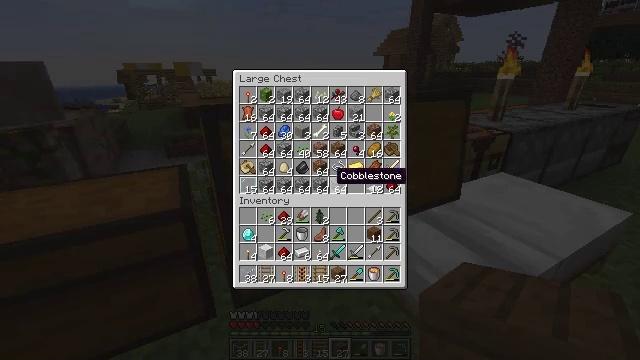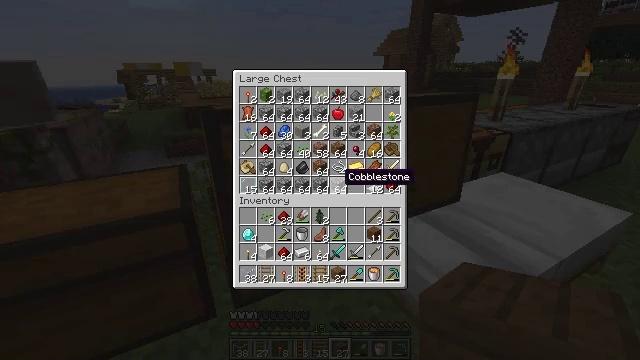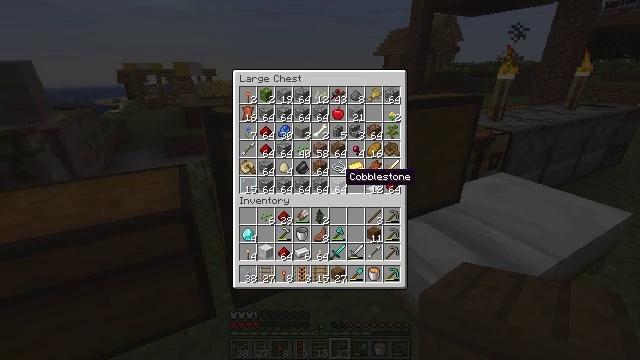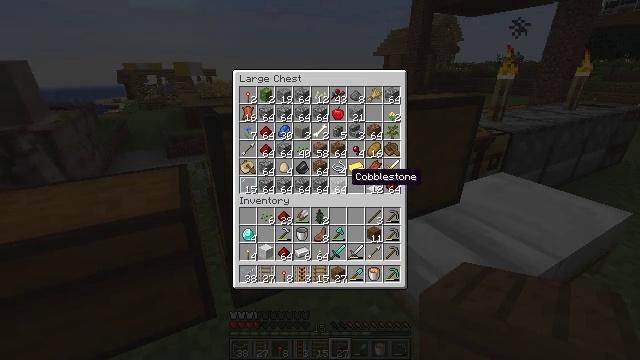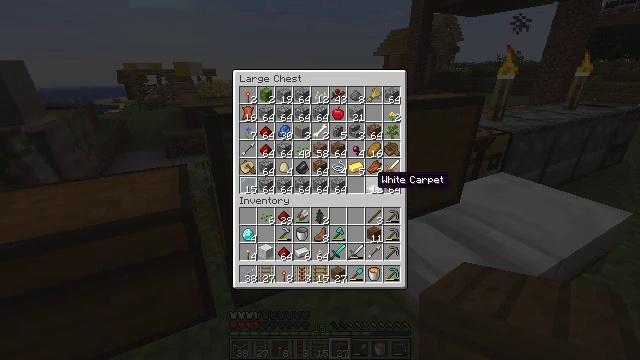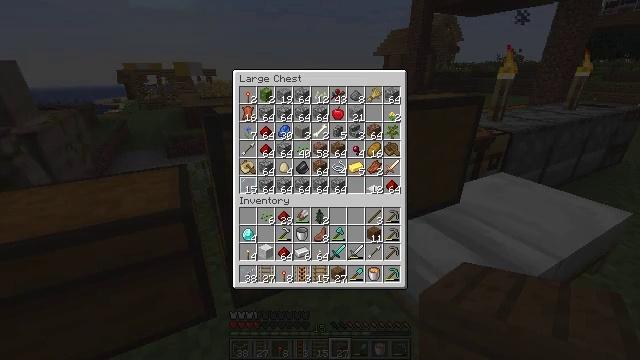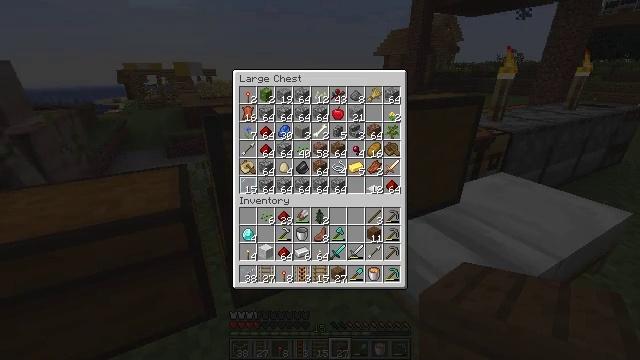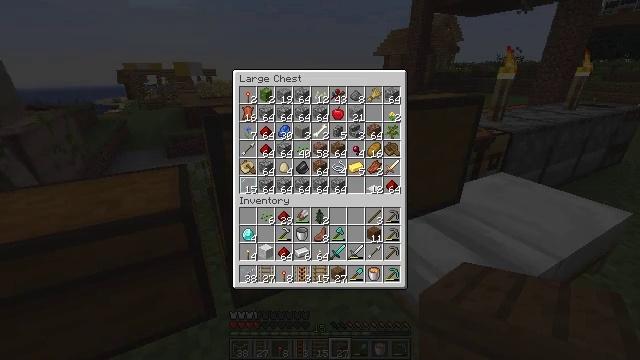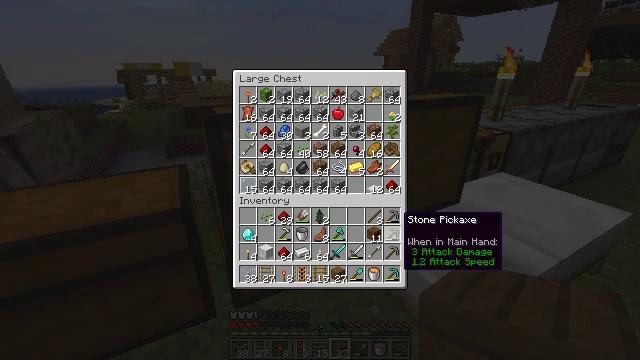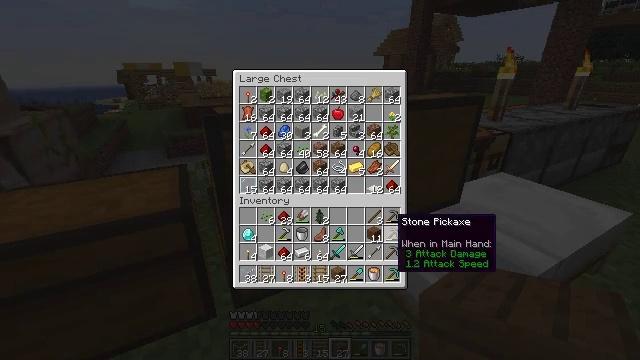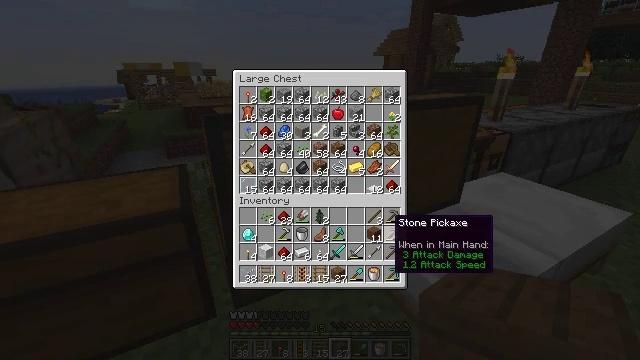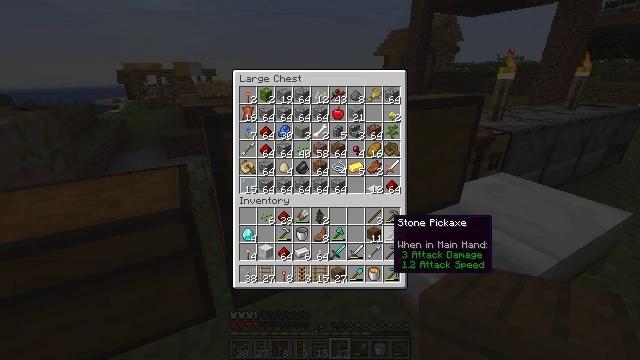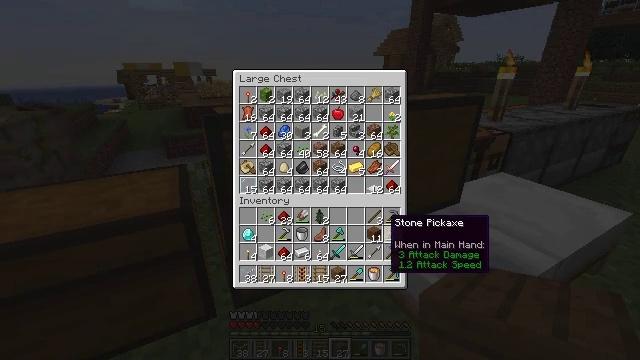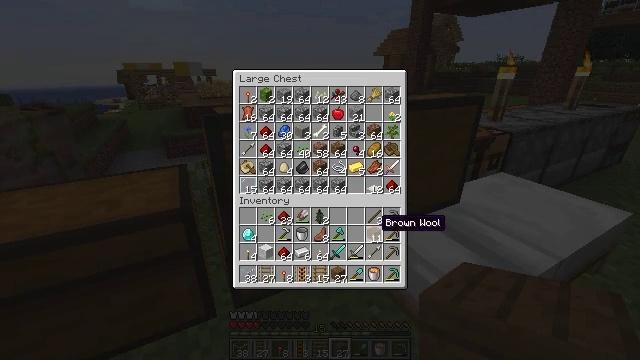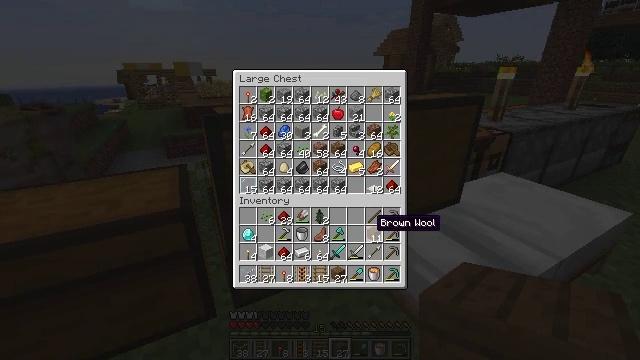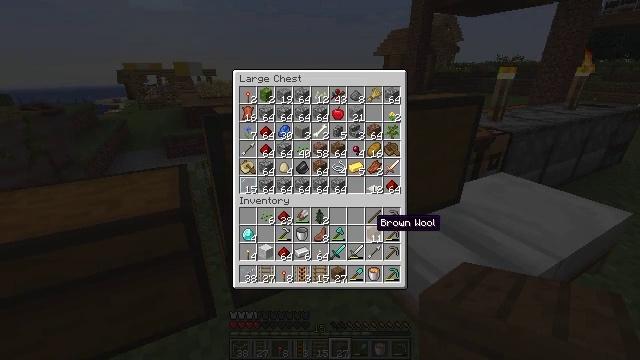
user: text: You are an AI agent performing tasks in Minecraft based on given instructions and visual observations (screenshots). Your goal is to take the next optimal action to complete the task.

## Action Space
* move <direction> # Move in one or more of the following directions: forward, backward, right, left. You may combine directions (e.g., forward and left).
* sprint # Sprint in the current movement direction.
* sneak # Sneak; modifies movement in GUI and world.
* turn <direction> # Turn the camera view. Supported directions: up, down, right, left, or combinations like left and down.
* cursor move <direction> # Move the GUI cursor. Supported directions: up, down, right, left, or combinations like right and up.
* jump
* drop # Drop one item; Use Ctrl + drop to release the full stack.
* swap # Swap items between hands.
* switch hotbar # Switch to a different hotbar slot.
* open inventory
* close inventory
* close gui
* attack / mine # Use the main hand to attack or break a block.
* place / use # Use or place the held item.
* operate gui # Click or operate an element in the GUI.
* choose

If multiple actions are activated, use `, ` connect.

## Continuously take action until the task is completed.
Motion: motion action
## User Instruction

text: Mix brown dye with wool to craft a brown bed.
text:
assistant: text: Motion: cursor move right
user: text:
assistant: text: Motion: no_op
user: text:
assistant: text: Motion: no_op
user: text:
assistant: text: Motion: cursor move right
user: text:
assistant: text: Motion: cursor move right and down
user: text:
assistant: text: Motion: cursor move right and down
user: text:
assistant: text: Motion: cursor move down
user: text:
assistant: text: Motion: cursor move down
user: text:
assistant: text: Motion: no_op
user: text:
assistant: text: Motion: no_op
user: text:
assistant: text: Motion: no_op
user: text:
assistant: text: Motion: no_op
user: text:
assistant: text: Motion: cursor move left
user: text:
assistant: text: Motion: no_op
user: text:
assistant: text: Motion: no_op
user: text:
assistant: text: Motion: no_op
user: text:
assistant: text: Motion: no_op
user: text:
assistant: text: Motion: no_op
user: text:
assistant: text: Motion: no_op
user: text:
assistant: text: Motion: no_op
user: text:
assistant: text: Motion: no_op
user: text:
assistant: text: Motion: no_op
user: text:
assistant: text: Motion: no_op
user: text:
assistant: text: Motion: no_op
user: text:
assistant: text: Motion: no_op
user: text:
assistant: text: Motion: no_op
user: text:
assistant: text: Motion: no_op
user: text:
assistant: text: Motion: no_op
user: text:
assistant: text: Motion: no_op
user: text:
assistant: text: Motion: no_op